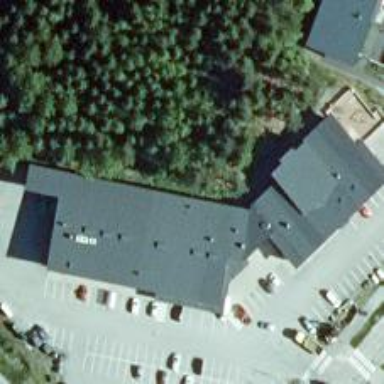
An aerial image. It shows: Pharmacy providing healthcare services.